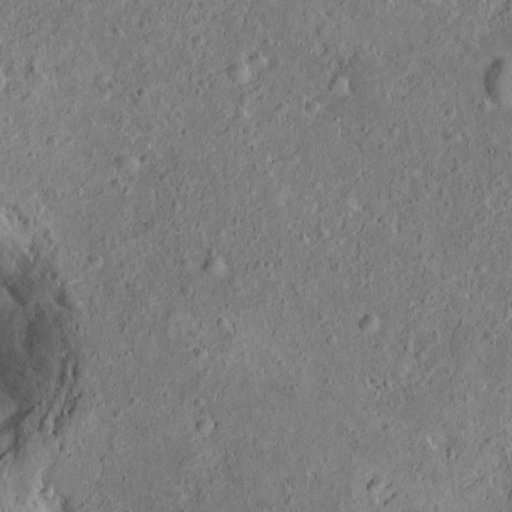
Classes present: Background, Cone